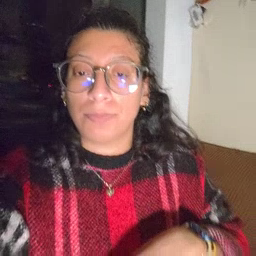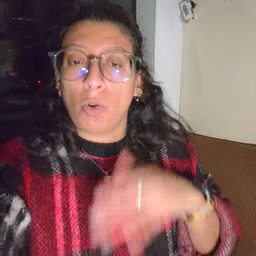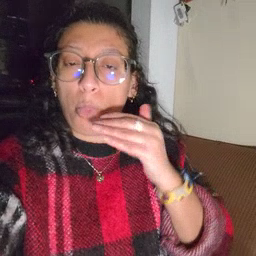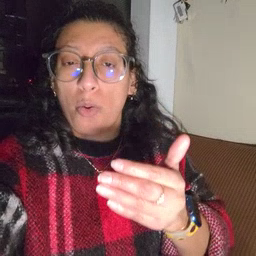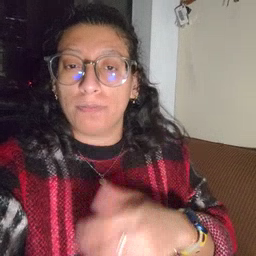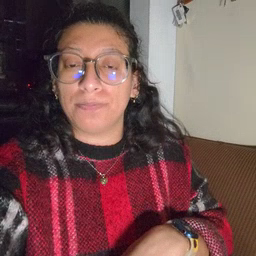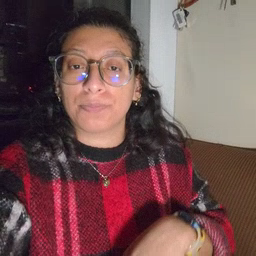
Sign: close